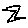
Label: zigzag